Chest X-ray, AP view. Patient: 62 years old, sex F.
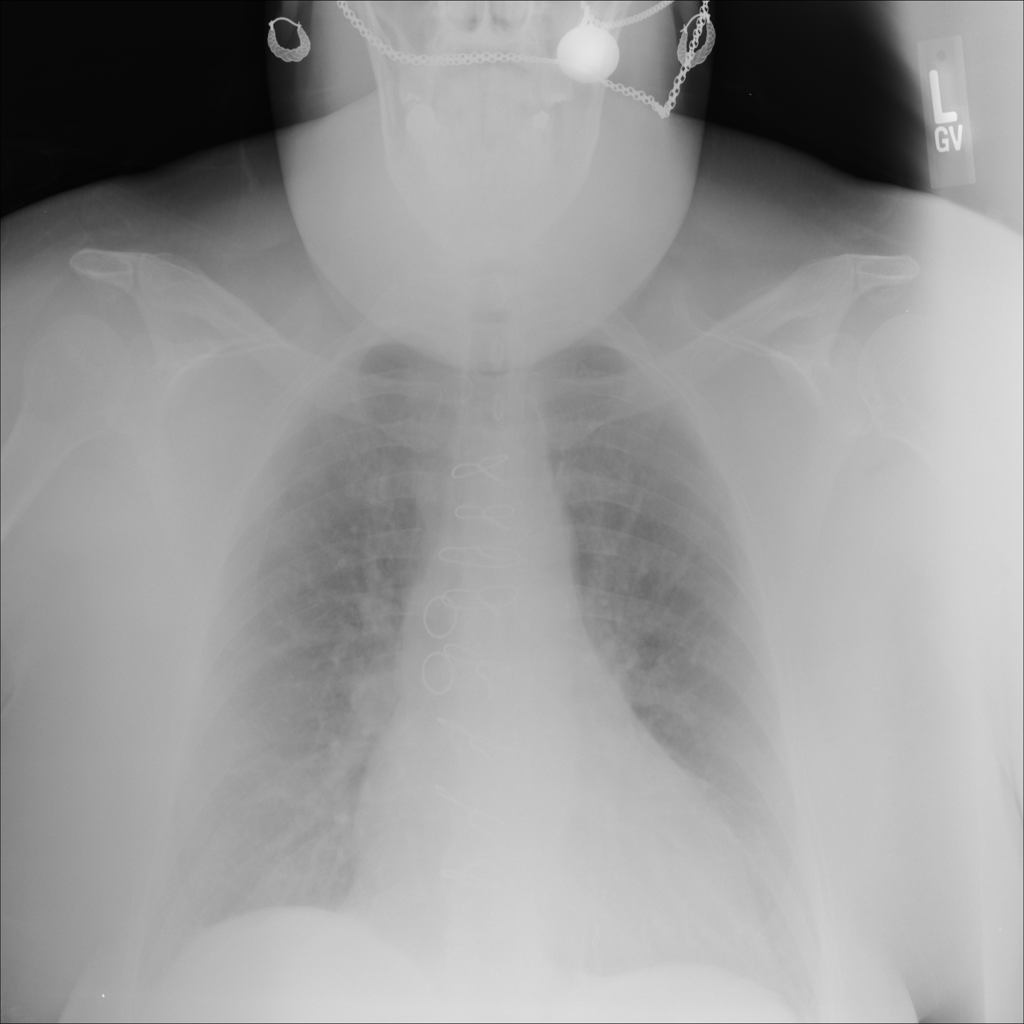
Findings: No Finding